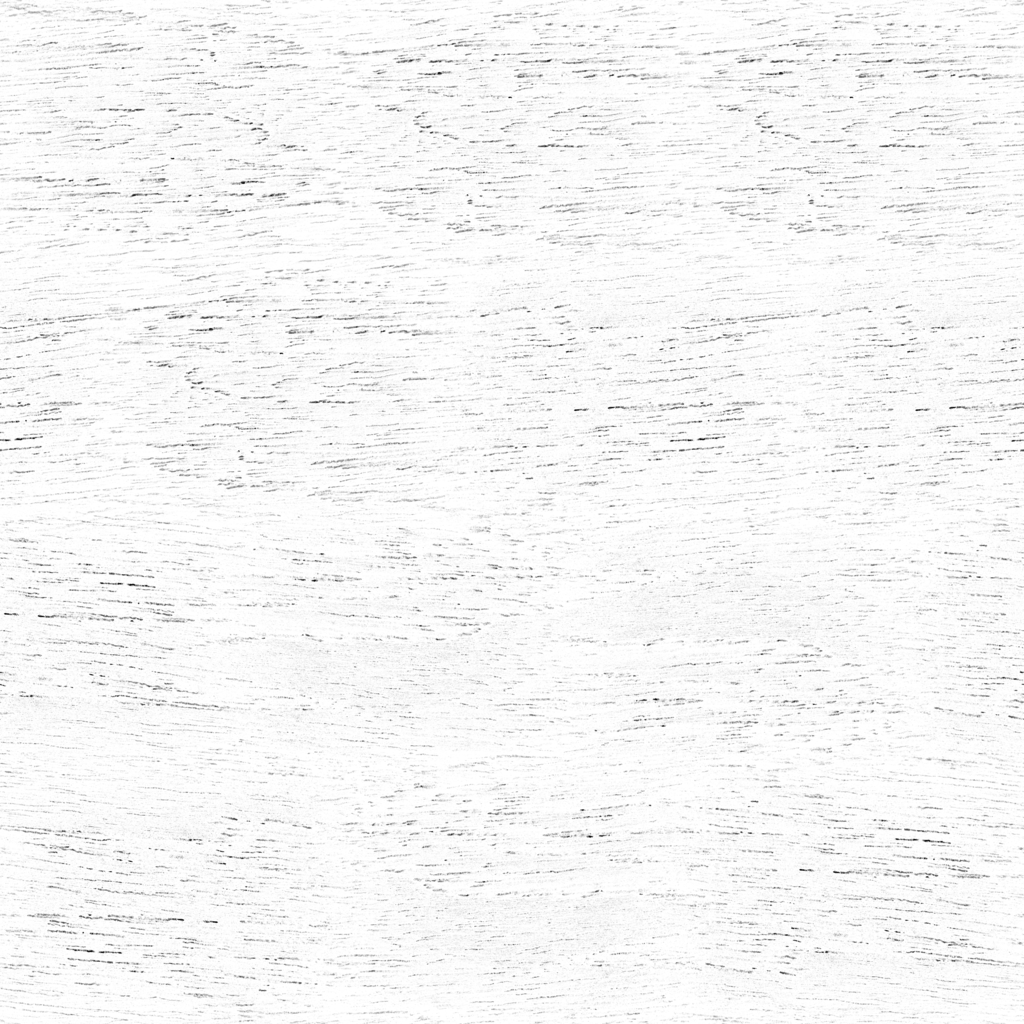
Texture map type: AmbientOcclusion